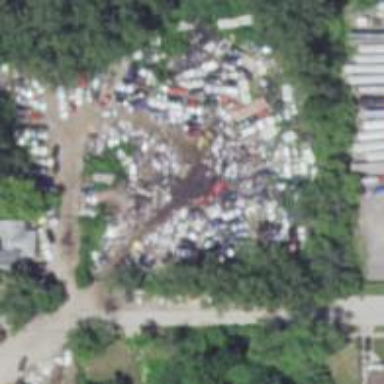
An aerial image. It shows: Scrap yard situated in industrial area.